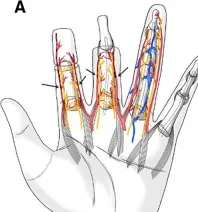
(A) Schematic of proximal wound surface. Vascular contusion at Arrow position.
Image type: radiology (x_ray)